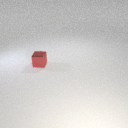
small red metal cube